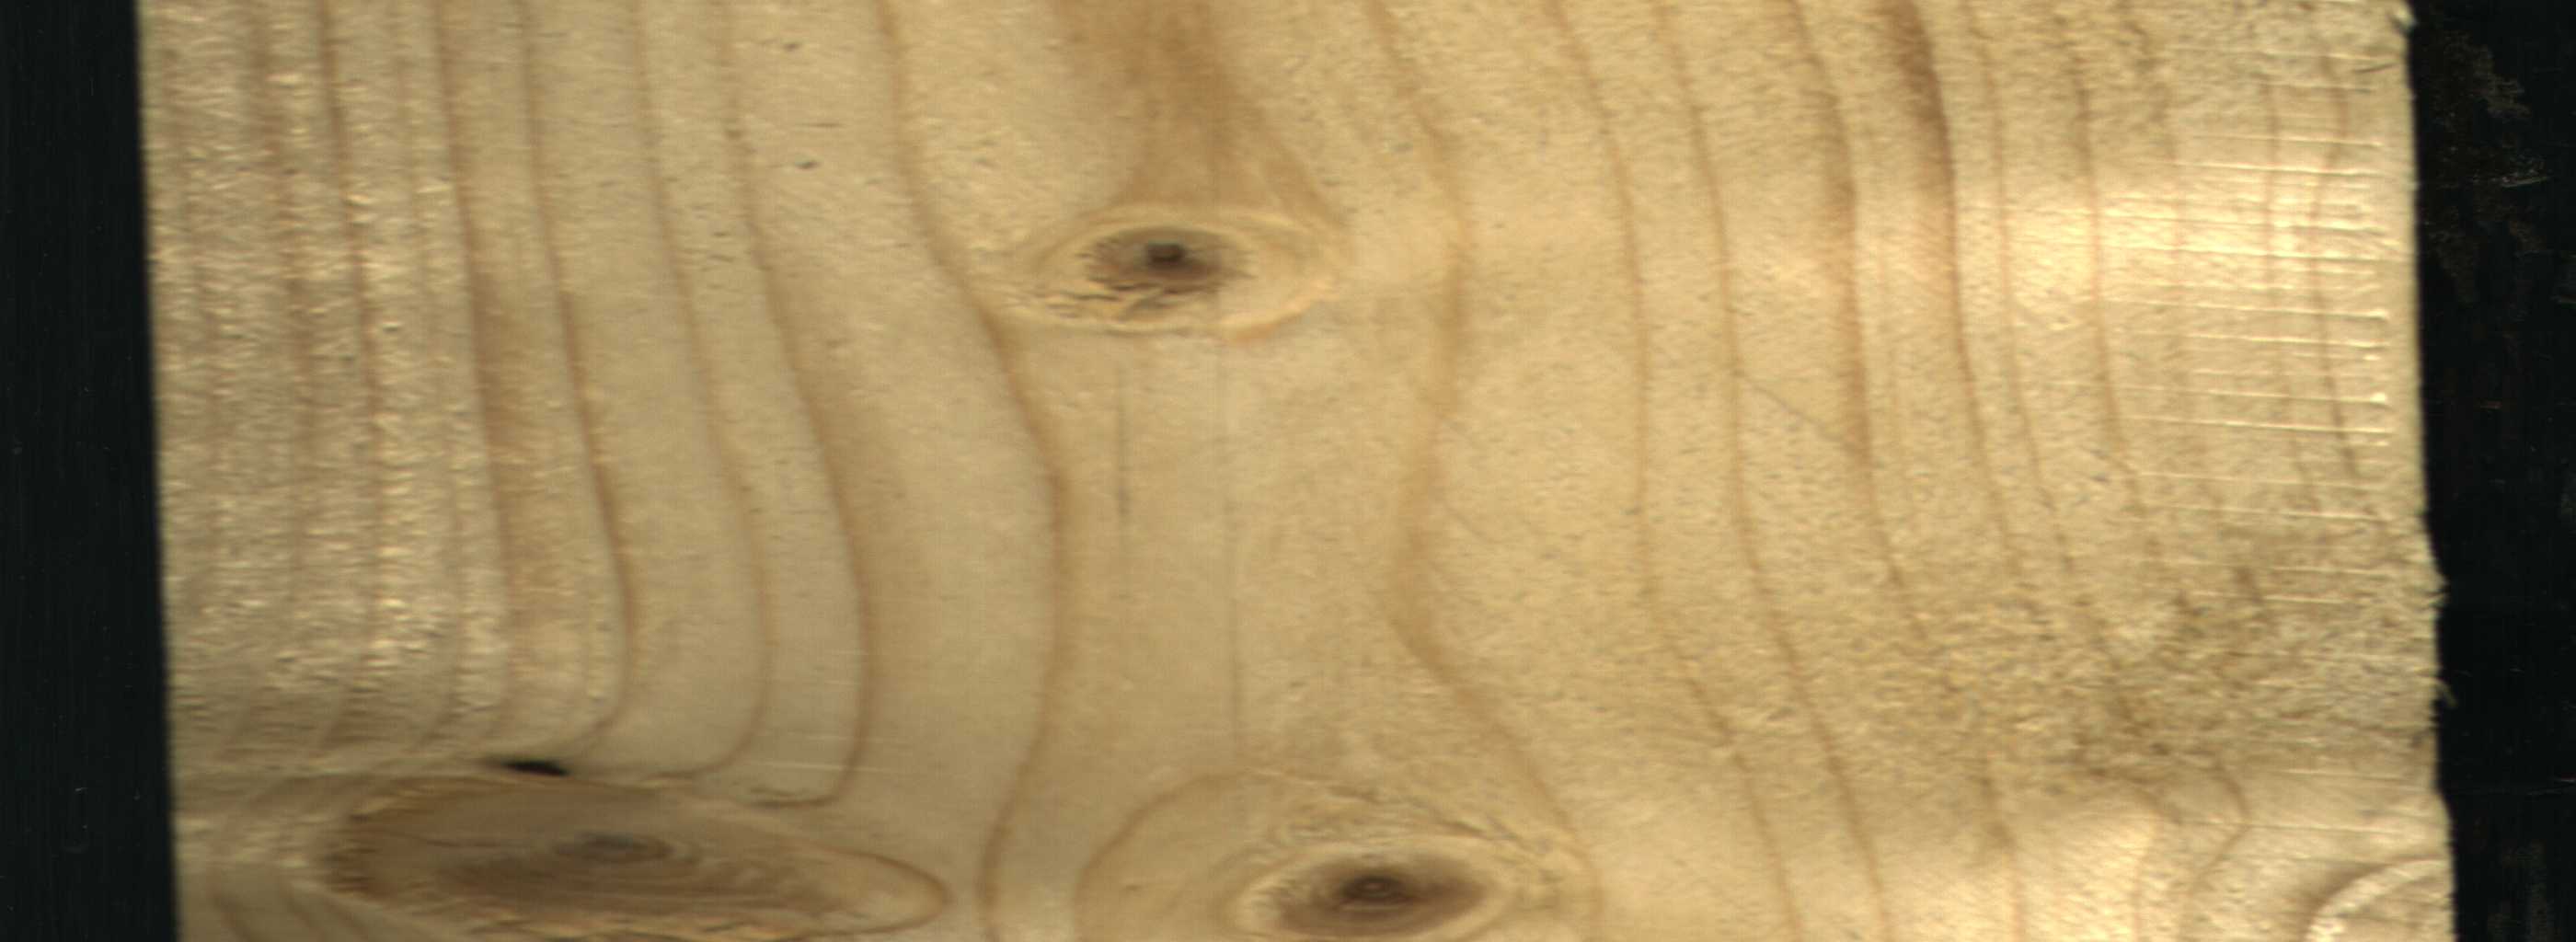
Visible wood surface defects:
Dead_Knot
Live_Knot
Live_Knot
Live_Knot